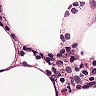
Metastatic tissue present: no